Interaction volume radius: 5 \u00c5
Interaction volume height: 10 \u00c5
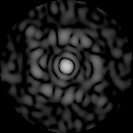
Disorder parameter: 0.7665